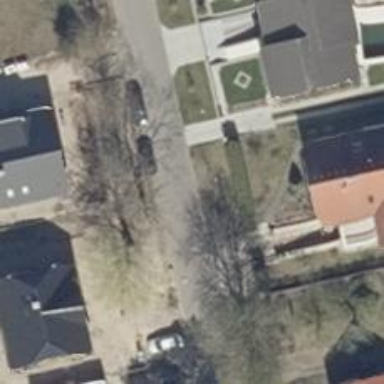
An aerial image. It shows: Residential road.